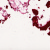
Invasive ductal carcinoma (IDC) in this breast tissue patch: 0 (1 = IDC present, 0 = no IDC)